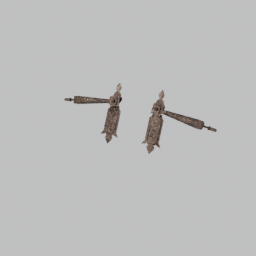
Label: mechanical